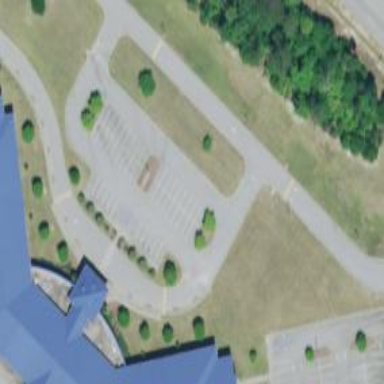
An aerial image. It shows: Parking area.